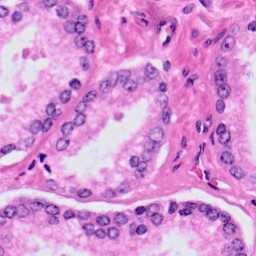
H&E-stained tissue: Prostate